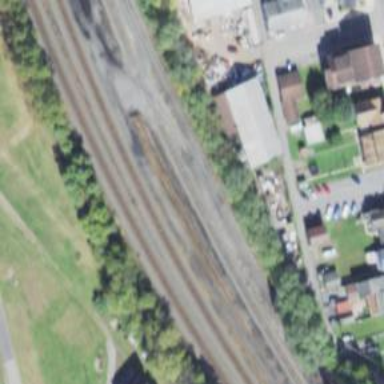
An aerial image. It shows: Railway siding with rails.